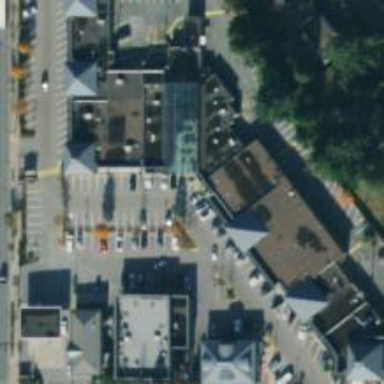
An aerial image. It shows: Fitness centre on leisure land.